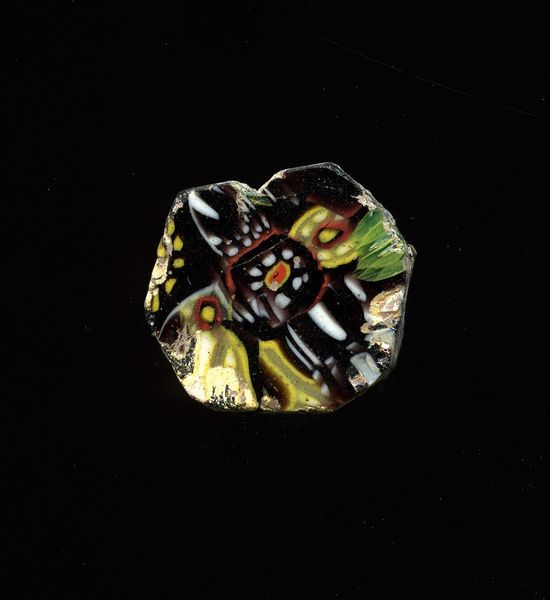
Titel: Mosaikglasfragment
Standort: Hamburg
Institution: Museum für Kunst und Gewerbe Hamburg
Schlagwörter: glas, antike, technik, mosaik, wandschmuck, kaiserzeit, blumenornamente, bodenbeläge, frühe kaiserzeit, prinzipat, römische, millefiori, mittlere, späte